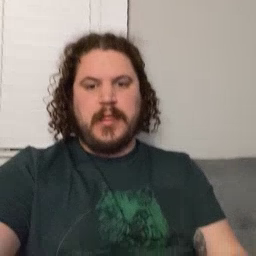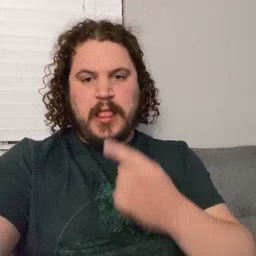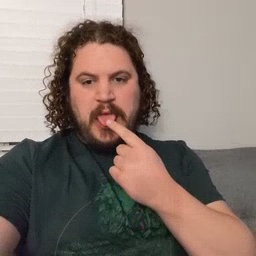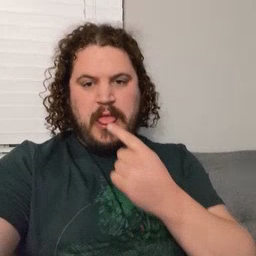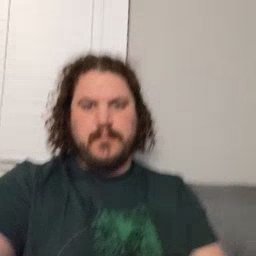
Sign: tongue